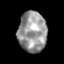
Tissue: skin
Cell type: Epithelial cells
Senescence score: 0.229
Nuclear area (px): 1126
Mean DAPI intensity: 151.099